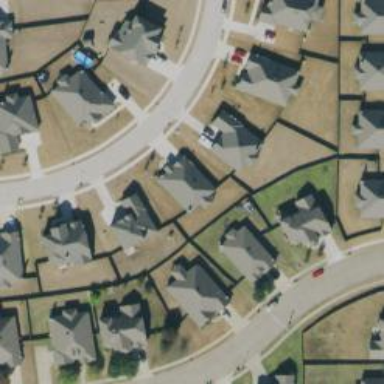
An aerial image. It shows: Residential area with individual plots.